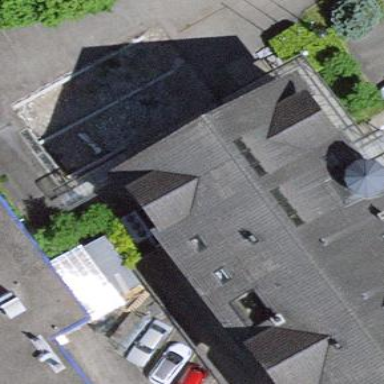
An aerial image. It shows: Commercial building.